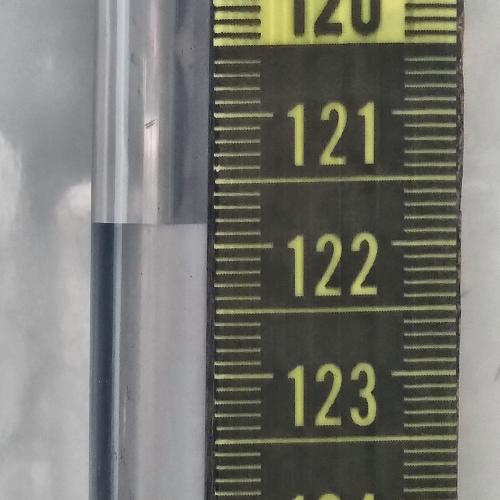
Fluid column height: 121.8 cm